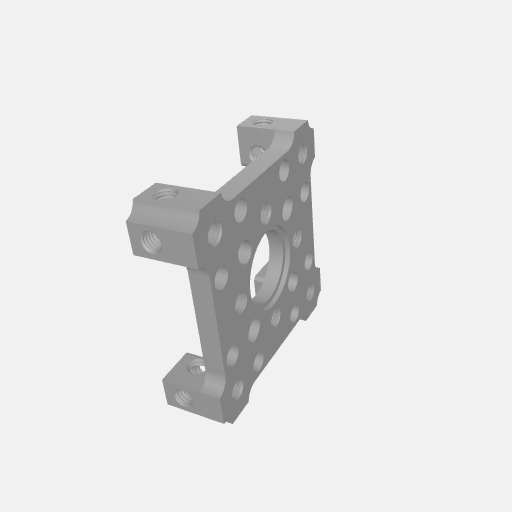
Part: QuadBlockPatternMount43-2